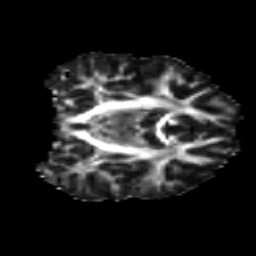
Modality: FA
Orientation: coronal
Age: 14
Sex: male
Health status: ill
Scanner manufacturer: ge
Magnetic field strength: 3 T
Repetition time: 6.752 s
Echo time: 0.079 s